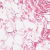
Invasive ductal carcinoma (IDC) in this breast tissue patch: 0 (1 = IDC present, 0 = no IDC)